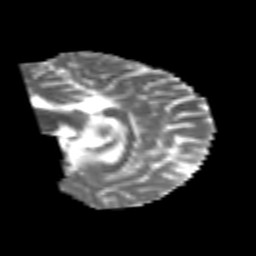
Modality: MD
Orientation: sagittal
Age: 25
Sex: male
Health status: healthy